Interaction volume radius: 10 \u00c5
Interaction volume height: 35 \u00c5
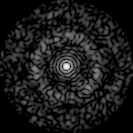
Disorder parameter: 0.8628